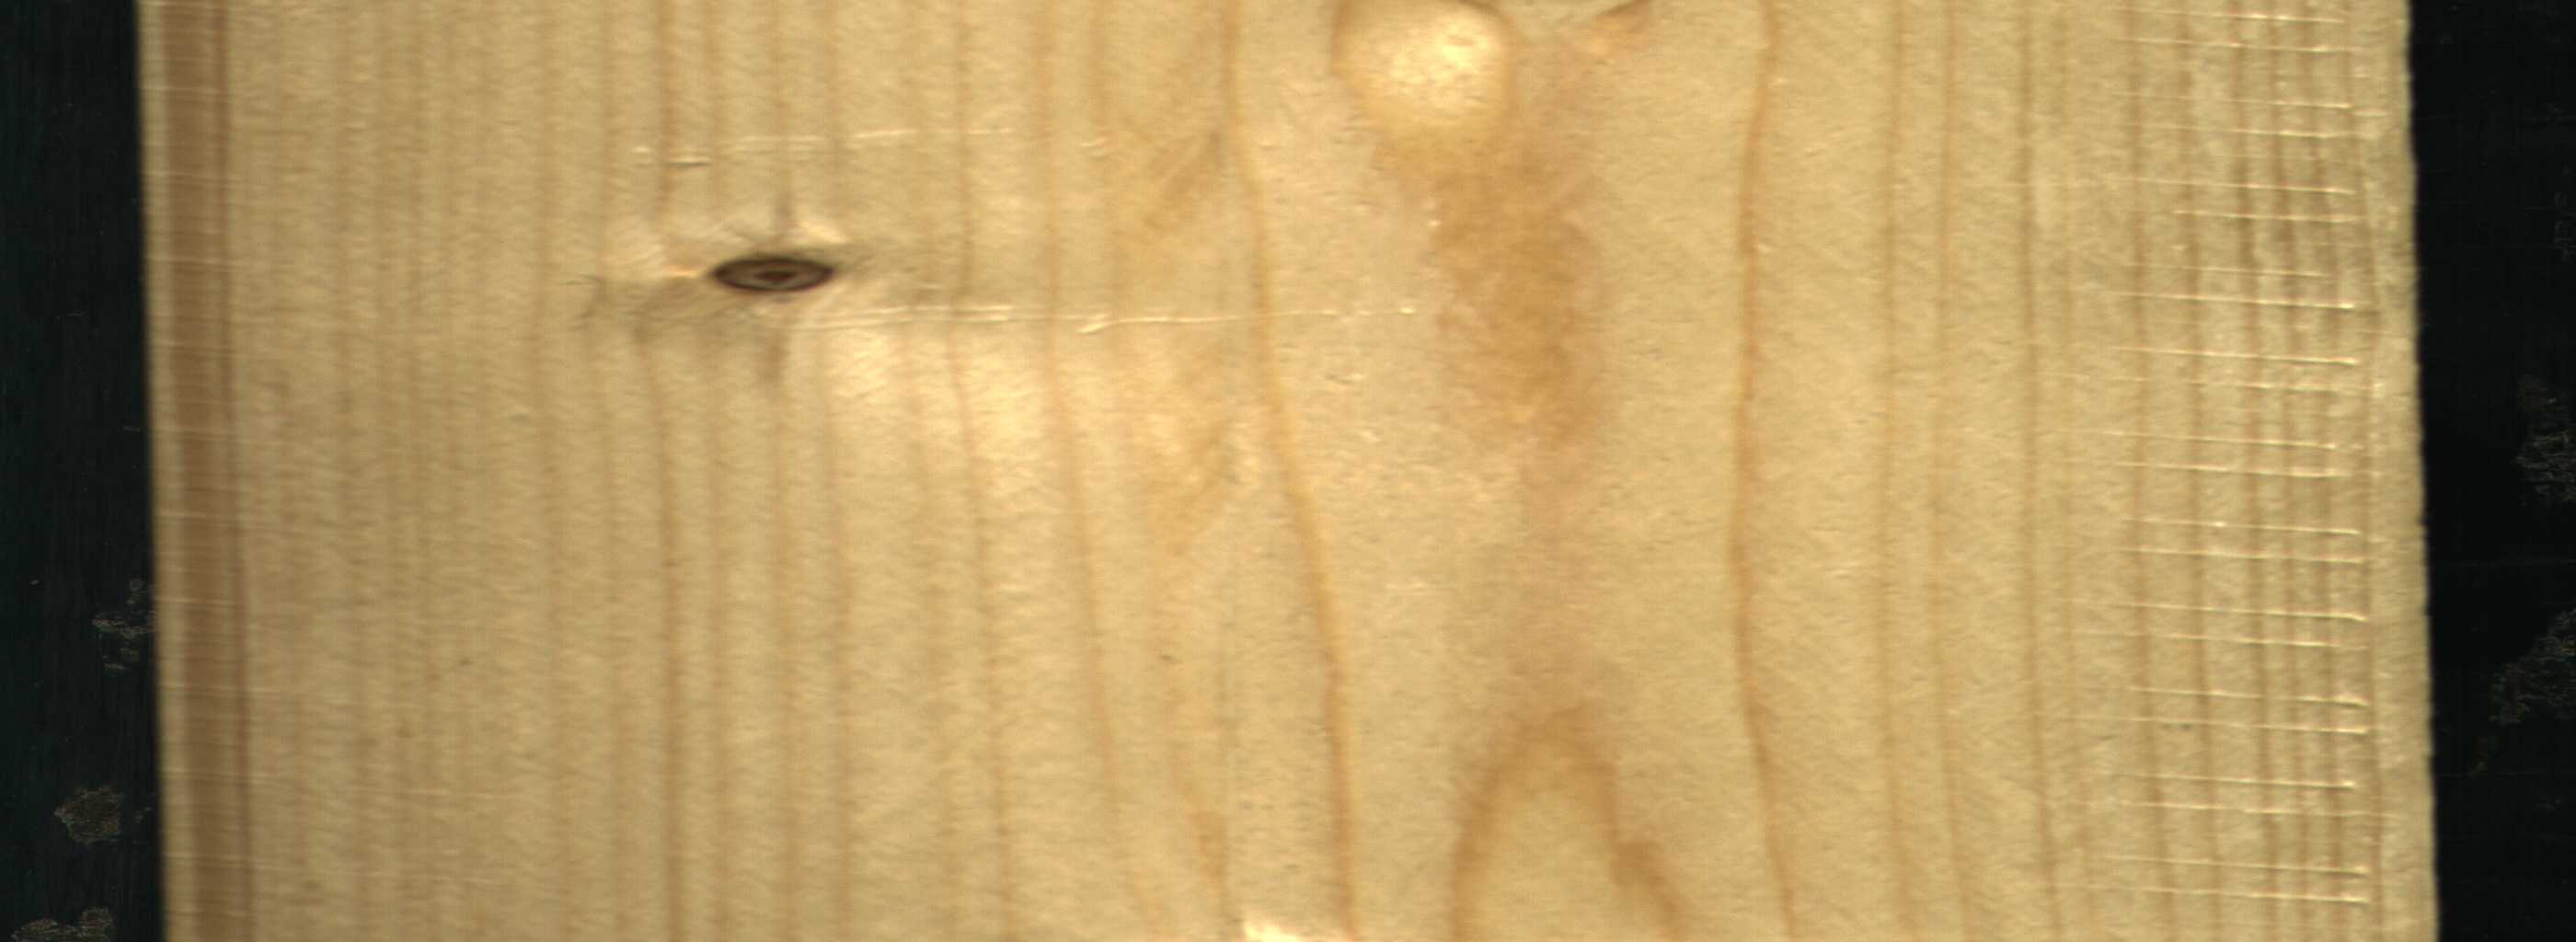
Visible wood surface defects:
Quartzity
Dead_Knot